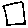
Label: square